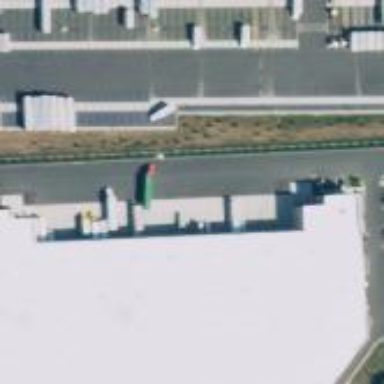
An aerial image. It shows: Warehouse.